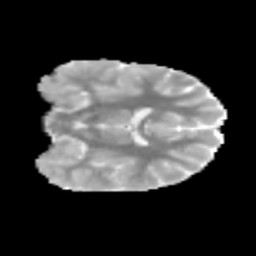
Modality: MD
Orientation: coronal
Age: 9
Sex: female
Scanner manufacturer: siemens
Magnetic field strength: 3 T
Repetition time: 3.8 s
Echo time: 0.07 s